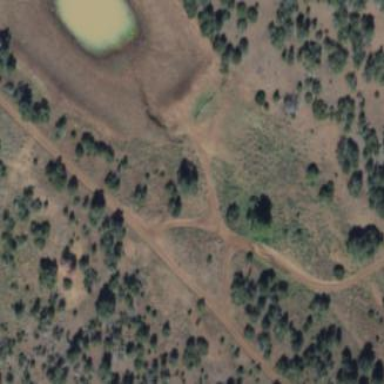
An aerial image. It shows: Patch of scrub vegetation.